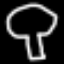
Label: mushroom